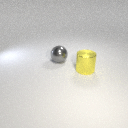
large gray metal sphere behind large yellow metal cylinder